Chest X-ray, AP view. Patient: 60 years old, sex M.
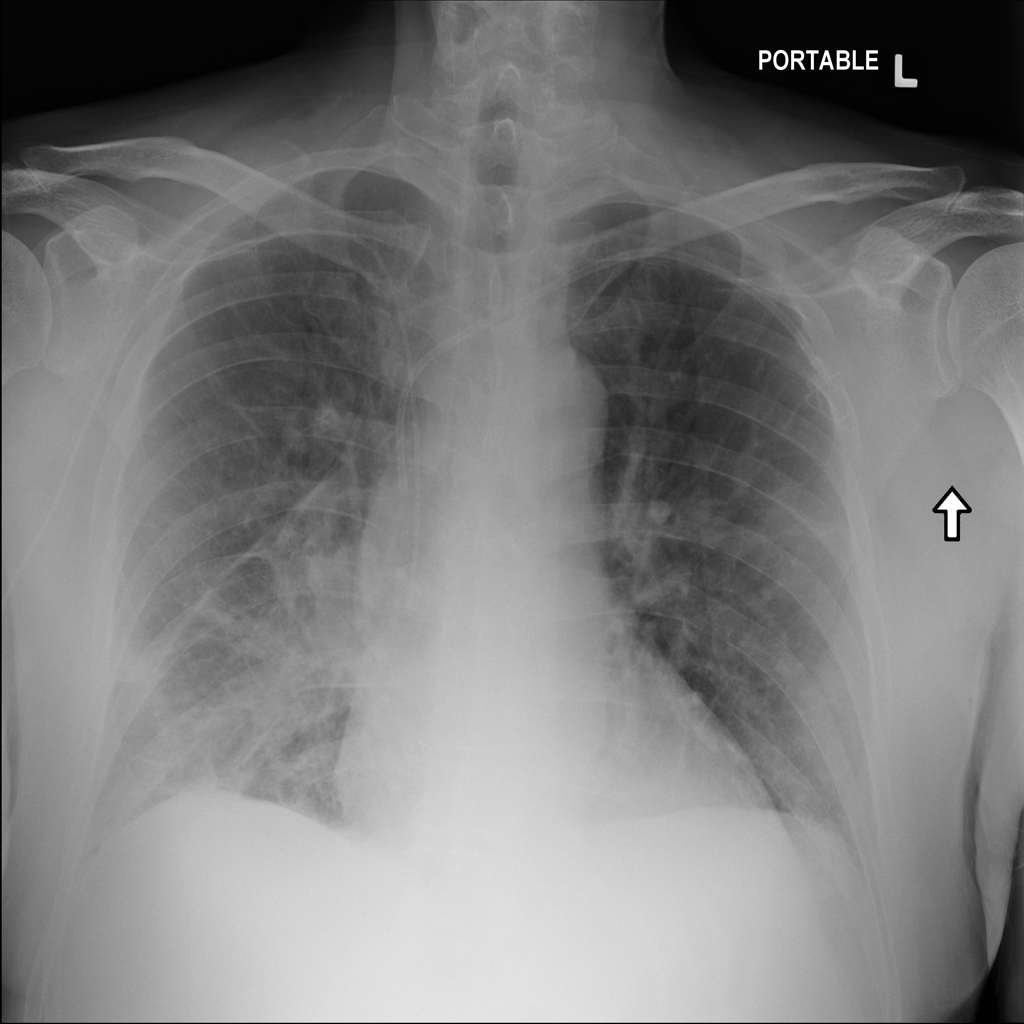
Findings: Consolidation, Infiltration